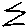
Label: zigzag